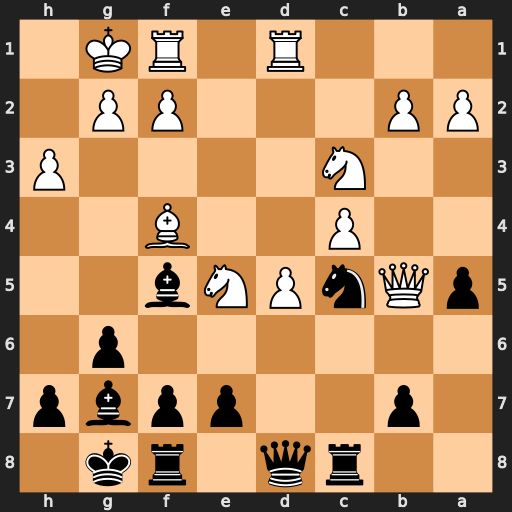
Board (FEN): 2rq1rk1/1p2ppbp/6p1/pQnPNb2/2P2B2/2N4P/PP3PP1/3R1RK1
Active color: b
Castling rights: -
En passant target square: -
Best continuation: Bxe5 Bxe5 Bd7 Qxc5 Rxc5